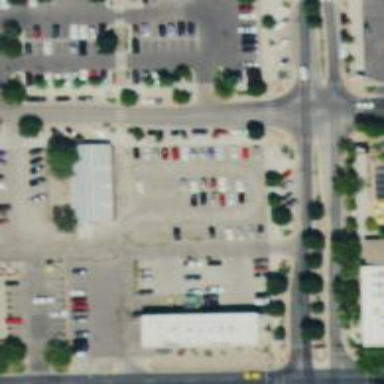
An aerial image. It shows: Parking space is available.